Current action and preconditions to check: trajectory_clear

Your task: For each precondition in the list above, predict whether it will hold at this action.

Consider the current scene as observed from the mobile robot's camera, and analyze the predicted future states of all dynamic agents (e.g., people, animals, vehicles, or any moving entities) within the NEXT SECOND.

IMPORTANT: Only answer "very likely" if you are absolutely certain—based on strong, clear evidence—that a dynamic agent will violate the precondition in the predicted future state. Do NOT answer "very likely" for unlikely, ambiguous, or low-probability risks.

Ask yourself for each precondition: Is there a high probability, with clear and convincing evidence, that the predicted future states of any dynamic agent will interfere with the predicted future state of the currently executing action within the NEXT SECOND, causing that precondition to fail?

Assess the risk level based on these predictions. Use "likely" or "very likely" if motions create a clear risk of interference.

Use "neutral" or "improbable" if agents are nearby but their predicted paths are clearly diverging or non-conflicting.

Failure Risk Categories: "very improbable", "improbable", "neutral", "likely", "very likely"

Answer Format: Output ONLY the probability_of_failure value from these categories: "very improbable", "improbable", "neutral", "likely", "very likely"

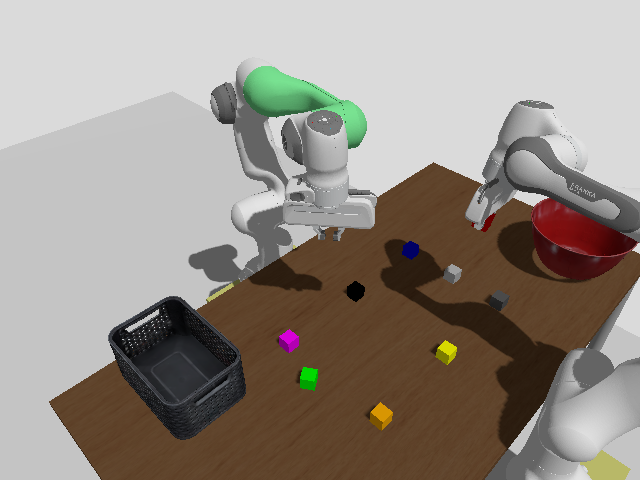

Answer: very improbable